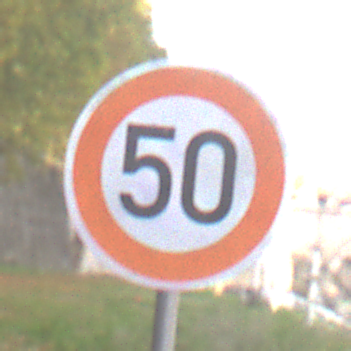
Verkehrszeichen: Geschwindigkeit50
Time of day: MorningAfternoon
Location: Outdoor (Suburban)
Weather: PartlyCloudy
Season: NotSpecified
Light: Natural